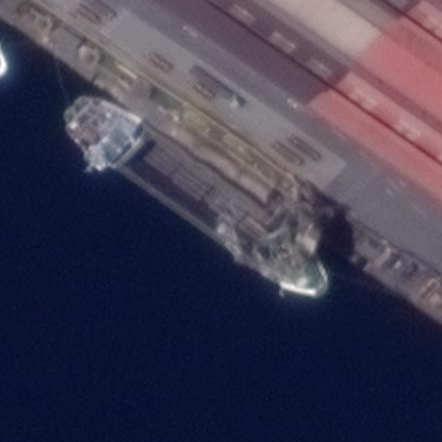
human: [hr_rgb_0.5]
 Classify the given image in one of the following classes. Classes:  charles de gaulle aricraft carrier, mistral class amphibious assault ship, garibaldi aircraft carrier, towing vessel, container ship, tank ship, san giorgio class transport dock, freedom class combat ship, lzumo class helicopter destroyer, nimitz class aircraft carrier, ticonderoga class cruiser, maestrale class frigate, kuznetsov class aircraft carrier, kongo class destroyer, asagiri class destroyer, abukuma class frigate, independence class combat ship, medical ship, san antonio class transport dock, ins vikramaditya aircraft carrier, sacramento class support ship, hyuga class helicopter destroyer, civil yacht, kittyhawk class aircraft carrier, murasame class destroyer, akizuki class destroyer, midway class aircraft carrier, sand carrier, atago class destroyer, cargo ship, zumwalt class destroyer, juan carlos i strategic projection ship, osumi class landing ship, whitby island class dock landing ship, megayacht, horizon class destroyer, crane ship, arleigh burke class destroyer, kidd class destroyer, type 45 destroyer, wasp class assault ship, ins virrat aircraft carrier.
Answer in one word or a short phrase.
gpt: Cargo ship